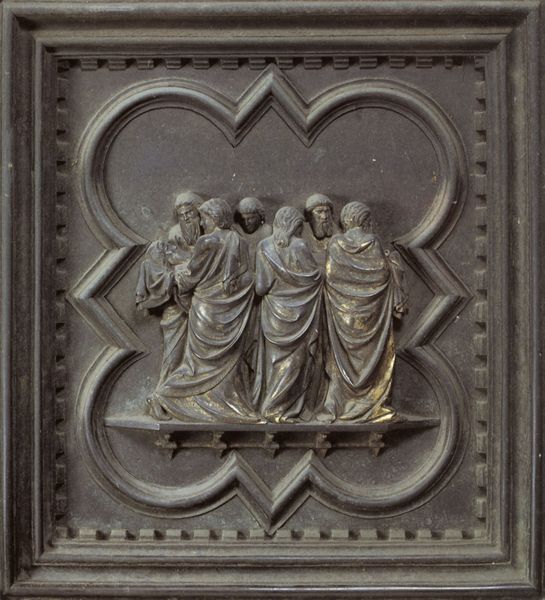
Titel: Südportal
Künstler: Andrea Pisano
Standort: Florenz, Baptisterium (EU - I - Toskana)
Schlagwörter: gruppe, menschen, grau, köpfe, männer, tür, ornament, schachbrettmuster, bart, bibel, falten, rahmen, tod, toter, gewand, gold, gewänder, renaissance, umrandung, relief, italien, rand, figuren, tafel, wettkampf, metall, bronze, platte, kachel, rückansicht, jesus, menschengruppe, jünger, sechs, träger, quadrat, grablegung, roben, quadratisch, baptisterium, hochrelief, relif, tuniken, tüt, toer, türverzierung, brunoleski, tempelrür